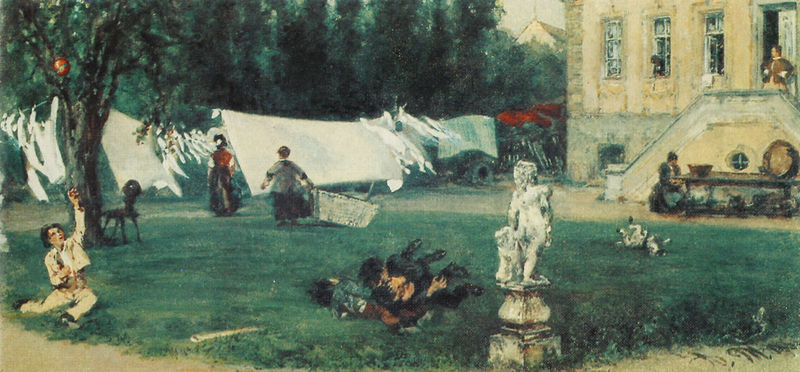
Titel: Trockenplatz
Künstler: Adolph Menzel
Institution: Berlin, Staatliche Museen, Nationalgalerie
Schlagwörter: baum, gemälde, kampf, mann, frauen, grün, wäsche, frau, kleider, stuhl, weiss, gras, haus, hund, park, rasen, schloss, wiese, ball, figur, kind, kinder, garten, skulptur, statue, liegen, wäscheleine, wäscheleinen, leine, treppe, korb, laken, junge, frühling, spiel, wohnhaus, schlägerei, betttuch, gut, gutshaus, landpartie, aufhängen, parl, ballon, raufen, rangeln, große wäsche, raufende kinder, betttüch, weiße wäsche